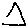
Label: triangle